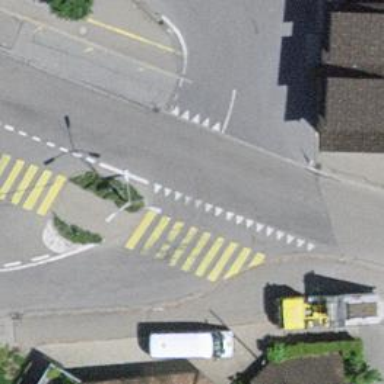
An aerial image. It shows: Uncontrolled zebra crossing on the road.